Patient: sex M, age 65
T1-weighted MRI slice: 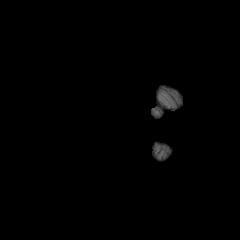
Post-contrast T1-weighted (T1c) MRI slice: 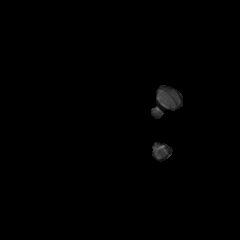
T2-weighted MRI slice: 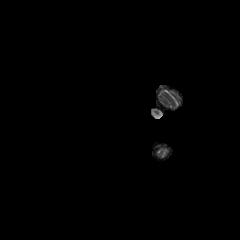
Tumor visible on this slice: no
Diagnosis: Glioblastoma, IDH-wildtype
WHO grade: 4